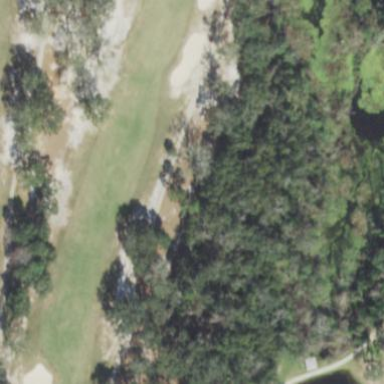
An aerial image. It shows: Golf fairway surrounded by grass.